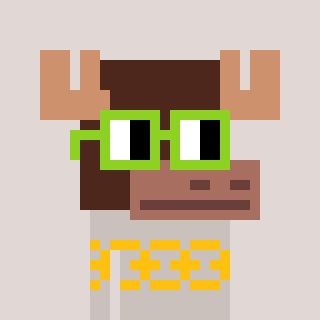
a pixel art character with square light green glasses, a moose-shaped head and a foggrey-colored body on a warm background